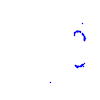
Particle: proton